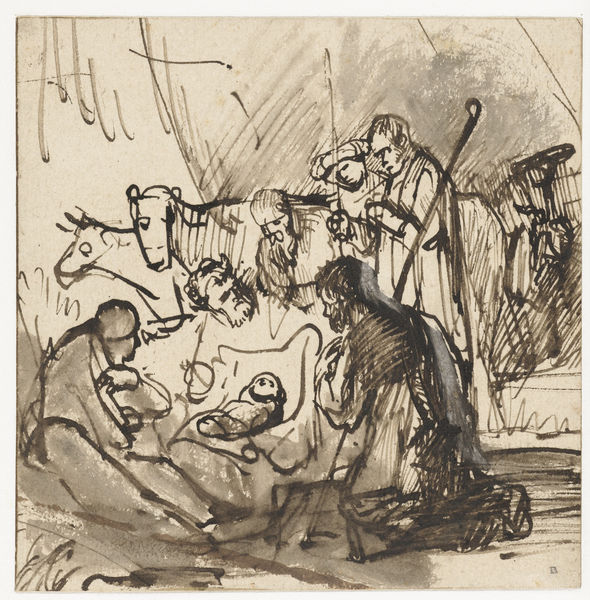
Titel: Aanbidding door de herders
Künstler: Carel Fabritius
Standort: Amsterdam
Institution: Rijksmuseum
Schlagwörter: ocker, schwarz, zeichnung, stab, studie, monochrom, rinder, kohle, reduziert, jesus, maria, hirten, josef, heilige familie, angedeutet, straffierung